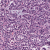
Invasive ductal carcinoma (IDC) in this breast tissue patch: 1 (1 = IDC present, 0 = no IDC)